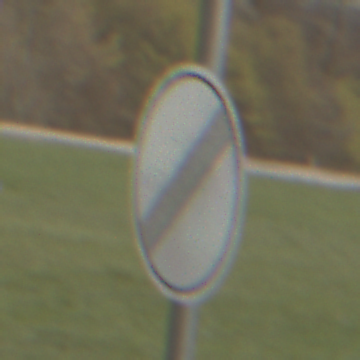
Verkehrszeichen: EndeSaemtlicherBegrenzungen
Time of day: MorningAfternoon
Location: Outdoor (Suburban)
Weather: Overcast
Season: NotSpecified
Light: Natural